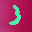
Label: 3